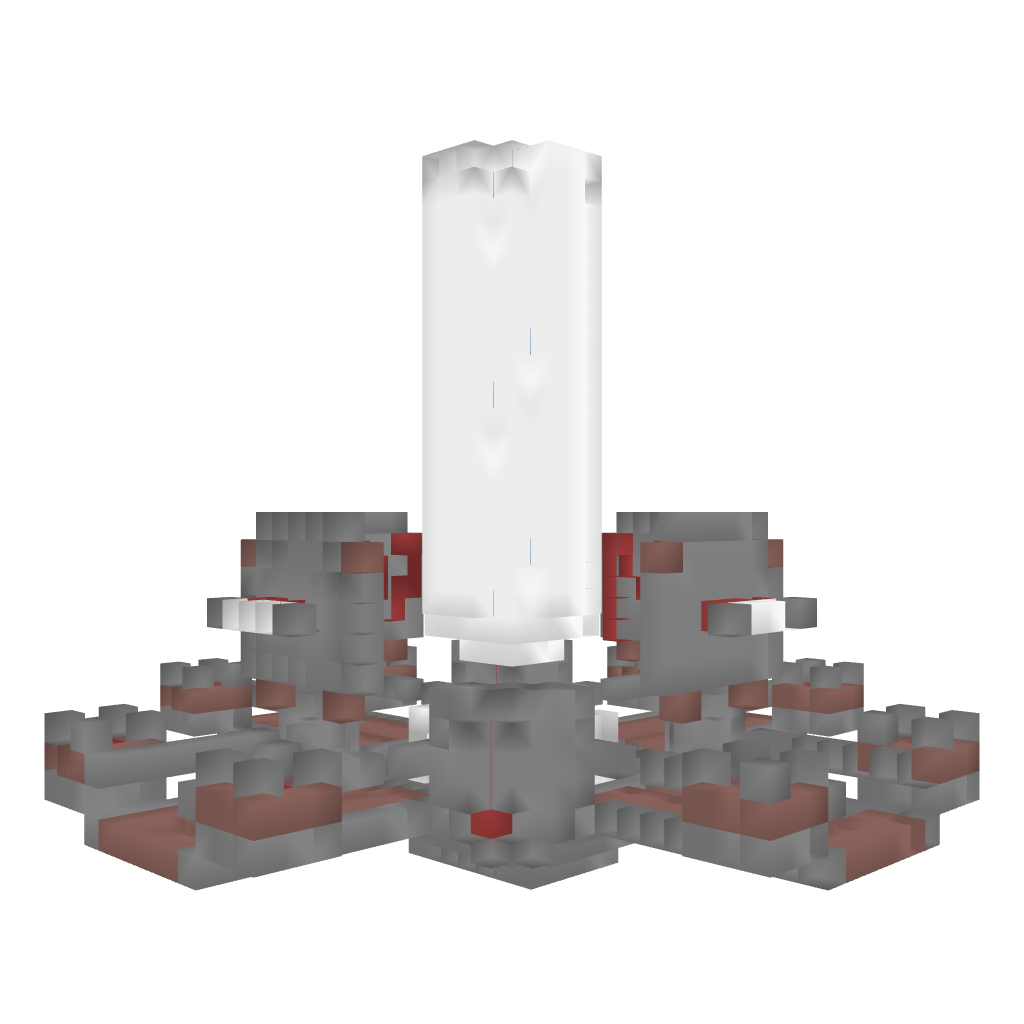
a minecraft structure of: Server spawn #1 bad low quality